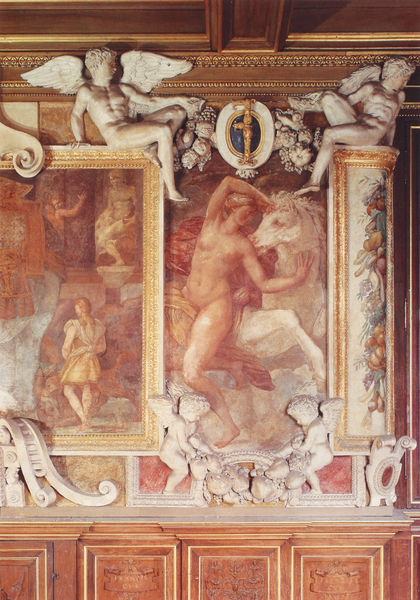
Titel: Schloss Fontainebleau unter Franz I.
Künstler: Gilles Le Breton
Standort: Fontainebleau, Schloss (EU - F)
Schlagwörter: akt, blau, blätter, flügel, gemälde, mann, nackt, weiß, frau, holz, marmor, raum, säule, zimmer, obst, rot, rahmen, gold, innen, pferd, reiter, engel, frucht, früchte, putte, putto, reiterin, bilder, figuren, wandgemälde, stuck, nackte, gruppen, foto, schimmel, wappen, braum, fresken, fresko, schnecken, putten, wandbild, putti, fresco, vertäfelung, wandverkleidung, täfelung, shnörkel